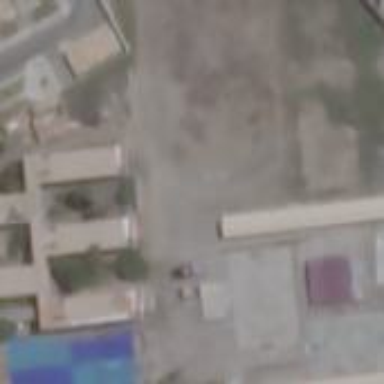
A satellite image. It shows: School.